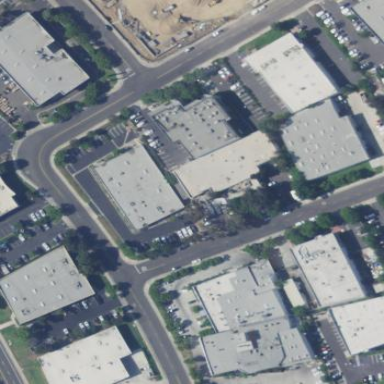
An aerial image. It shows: Commercial area.